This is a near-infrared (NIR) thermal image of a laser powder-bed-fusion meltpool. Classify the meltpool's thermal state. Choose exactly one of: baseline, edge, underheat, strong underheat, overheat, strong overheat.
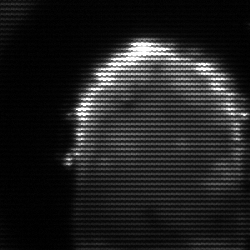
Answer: baseline